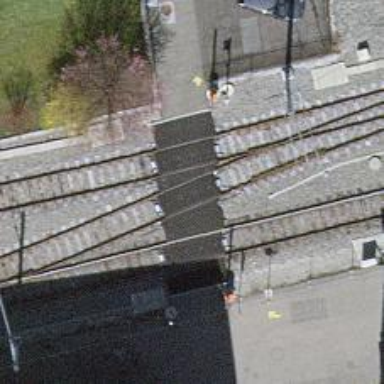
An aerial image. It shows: Railway crossing.